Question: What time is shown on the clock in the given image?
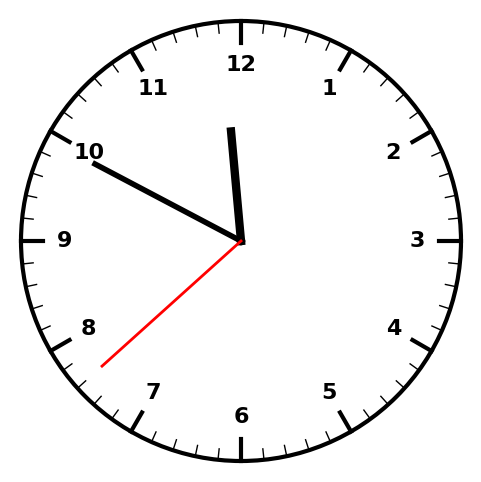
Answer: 11:49:38